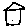
Label: house